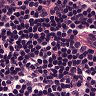
Metastatic tissue present: no